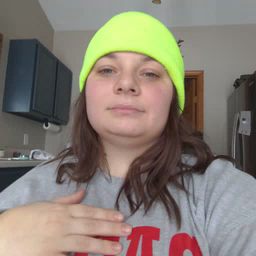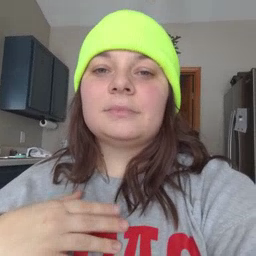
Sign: farm